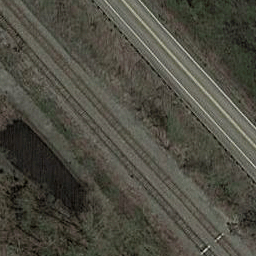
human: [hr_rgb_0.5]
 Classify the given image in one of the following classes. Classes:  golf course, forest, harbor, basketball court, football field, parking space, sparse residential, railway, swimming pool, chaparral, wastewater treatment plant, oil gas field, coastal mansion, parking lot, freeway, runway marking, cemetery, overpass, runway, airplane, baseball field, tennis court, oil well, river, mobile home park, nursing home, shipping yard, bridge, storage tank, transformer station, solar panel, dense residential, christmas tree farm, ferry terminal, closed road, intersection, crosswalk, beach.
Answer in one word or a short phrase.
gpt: railway